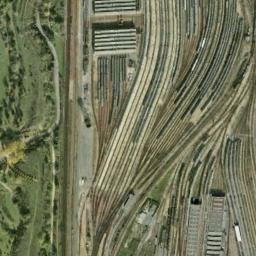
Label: railway_station